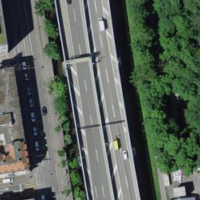
EUNIS habitat code: 57
Species observed at this site:
Veronica chamaedrys
Rumex obtusifolius
Chaerophyllum temulum
Heracleum sphondylium